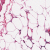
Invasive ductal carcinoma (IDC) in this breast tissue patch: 0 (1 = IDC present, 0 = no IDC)